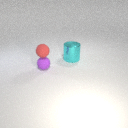
small red rubber sphere above small purple rubber sphere